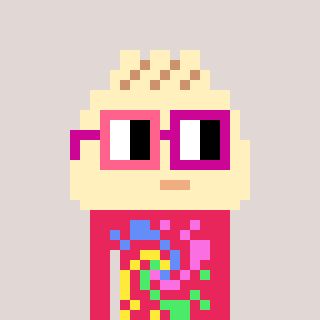
a pixel art character with square pink and red glasses, a porkbao-shaped head and a redpinkish-colored body on a warm background